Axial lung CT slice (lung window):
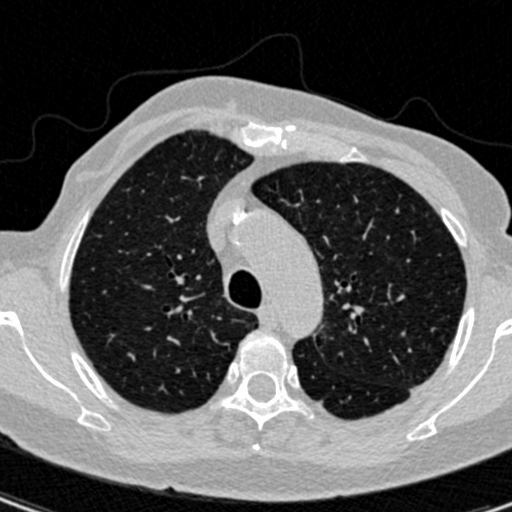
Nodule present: no